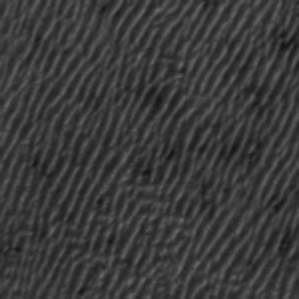
Label: frost